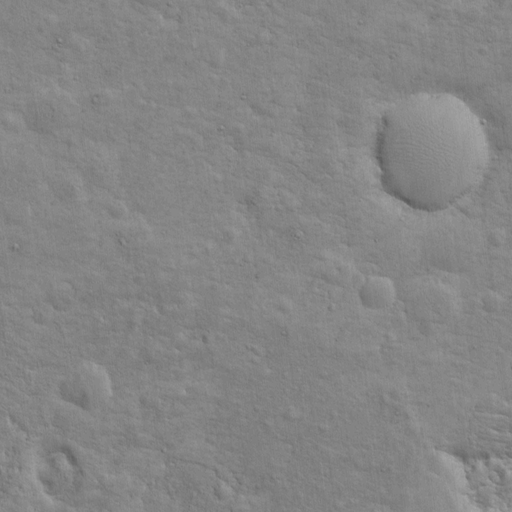
Classes present: Background, Cone